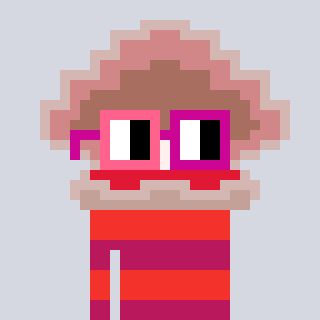
a pixel art character with square pink and red glasses, a oyster-shaped head and a darkpink-colored body on a cool background